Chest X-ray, PA view. Patient: 69 years old, sex M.
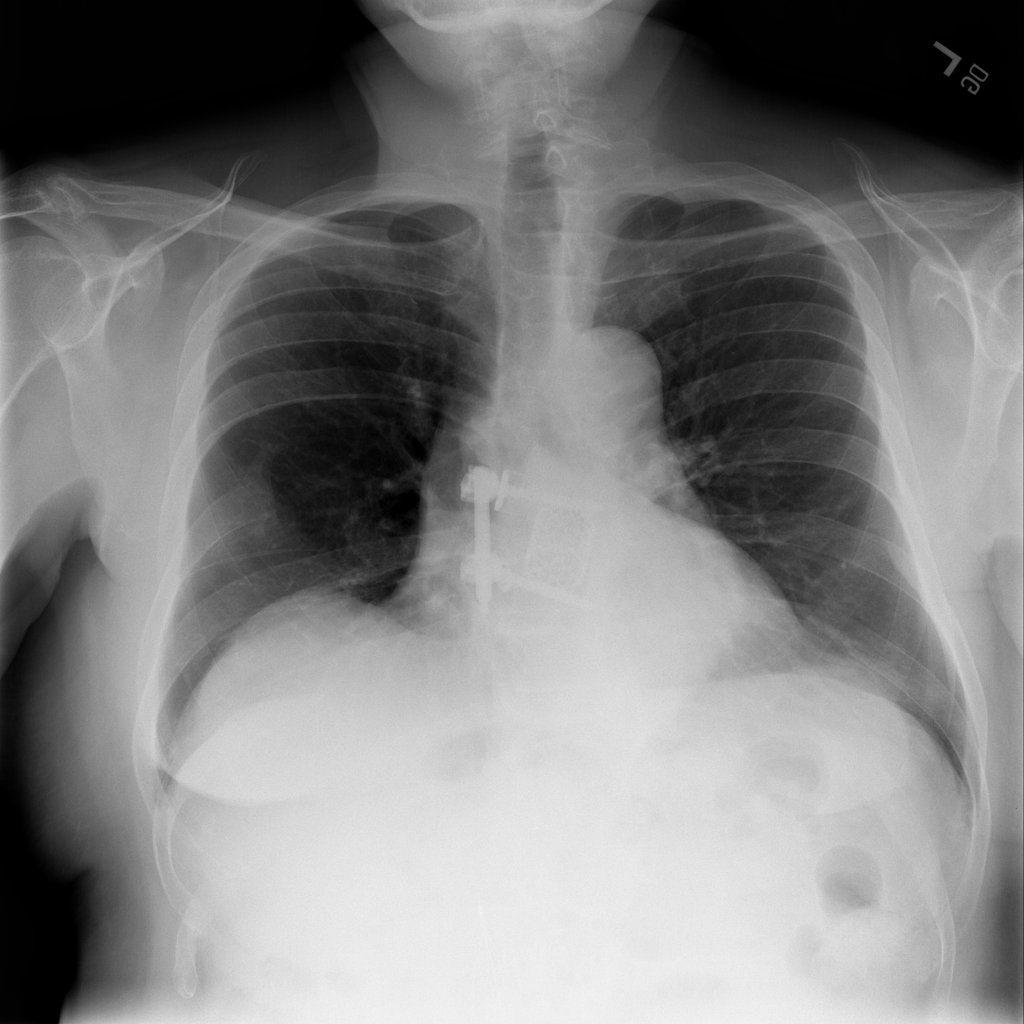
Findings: No Finding